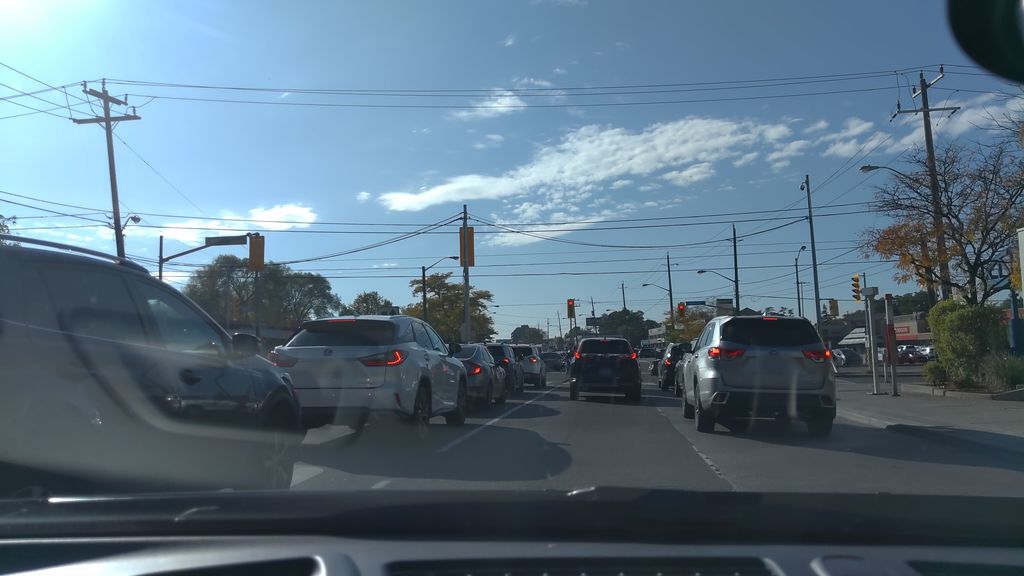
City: toronto